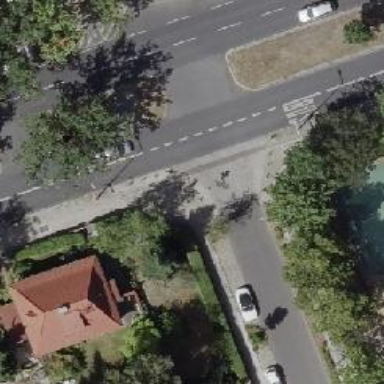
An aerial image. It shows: Footway.